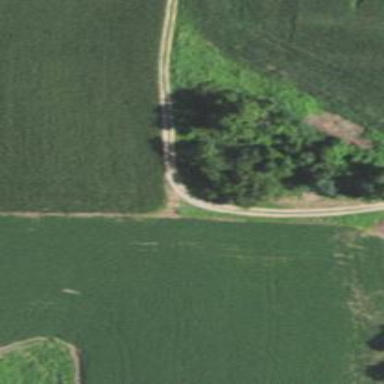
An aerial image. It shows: Driveway leading to service road.